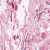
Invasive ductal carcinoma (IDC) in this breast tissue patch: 0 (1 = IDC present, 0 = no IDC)